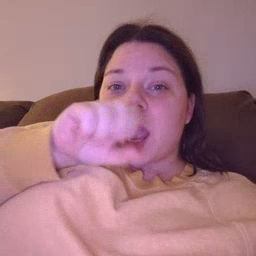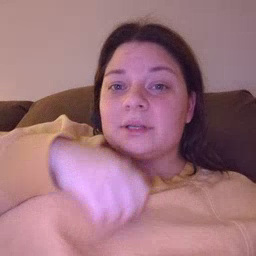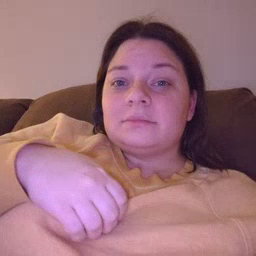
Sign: carrot